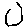
Label: hexagon